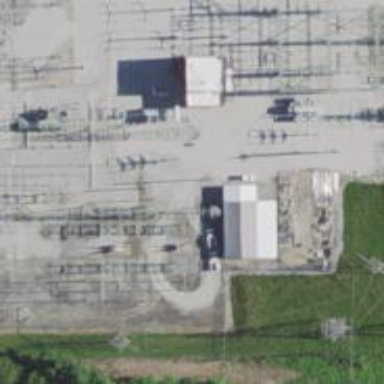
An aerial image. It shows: Switch used for power control.